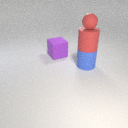
large purple rubber cube behind large blue rubber cylinder